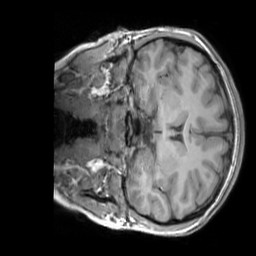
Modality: T1w
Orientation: coronal
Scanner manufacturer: siemens
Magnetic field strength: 3 T
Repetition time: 1.83 s
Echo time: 0.00303 s